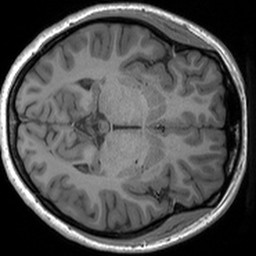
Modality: T1w
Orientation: axial
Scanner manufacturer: siemens
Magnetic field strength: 3 T
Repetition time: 1.54 s
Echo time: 0.00234 s